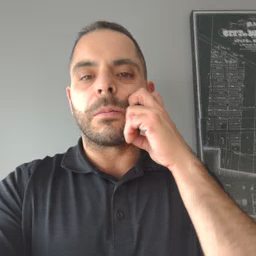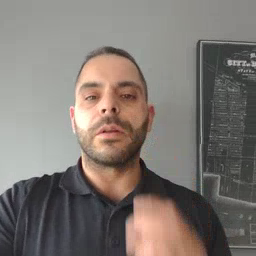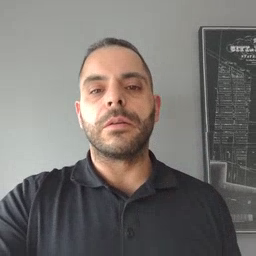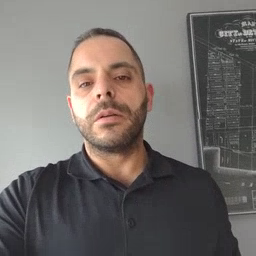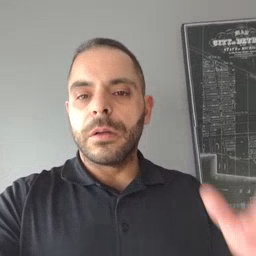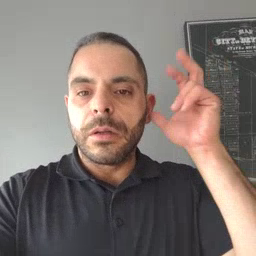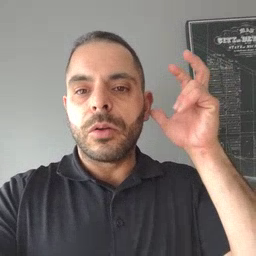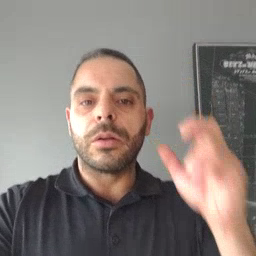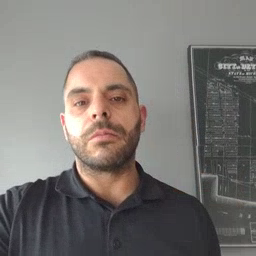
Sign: hear